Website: home-depot
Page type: billing-address
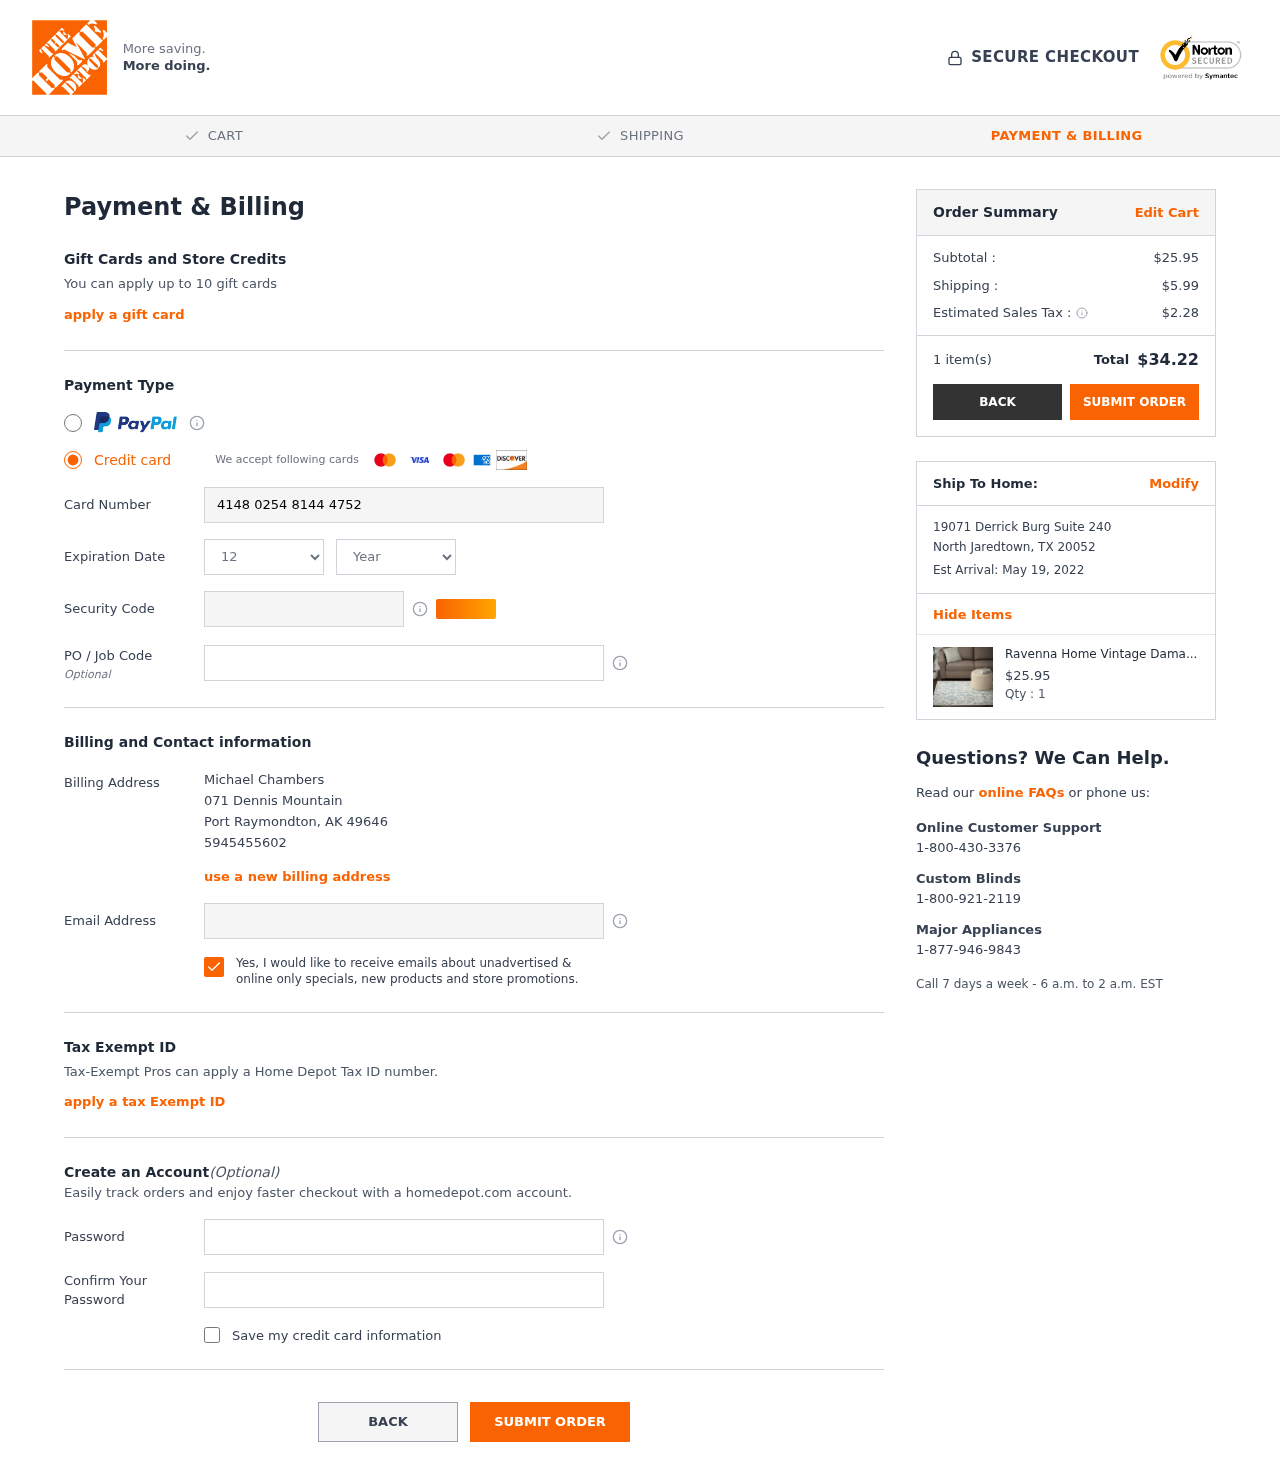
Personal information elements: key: PII_CARD_CVV
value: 560
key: PII_CARD_EXPIRY_MONTH
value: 12
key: PII_CARD_EXPIRY_YEAR
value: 27
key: PII_CARD_NUMBER
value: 4148 0254 8144 4752
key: PII_CITY
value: Port Raymondton
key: PII_CITY2
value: North Jaredtown
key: PII_EMAIL
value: mchambers@yahoo.com
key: PII_FULLNAME
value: Michael Chambers
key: PII_PHONE
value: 5945455602
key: PII_POSTCODE
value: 49646
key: PII_POSTCODE2
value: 20052
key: PII_STATE_ABBR
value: AK
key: PII_STATE_ABBR2
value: TX
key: PII_STREET
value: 071 Dennis Mountain
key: PII_STREET2
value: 19071 Derrick Burg Suite 240
Product elements: key: PRODUCT1_NAME
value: Ravenna Home Vintage Damask Patterned Rug, 5'3" x 7'3", Blue on Ivory
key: PRODUCT1_PRICE
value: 25.95
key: PRODUCT1_QUANTITY
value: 1
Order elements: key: ORDER_SUBTOTAL
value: $25.95
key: ORDER_SHIPPING_COST
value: $5.99
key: ORDER_TAX
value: $2.28
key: ORDER_NUM_ITEMS
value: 1 item(s)
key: ORDER_TOTAL
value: $34.22
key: ORDER_DELIVERY_DATE
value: Est Arrival: May 19, 2022